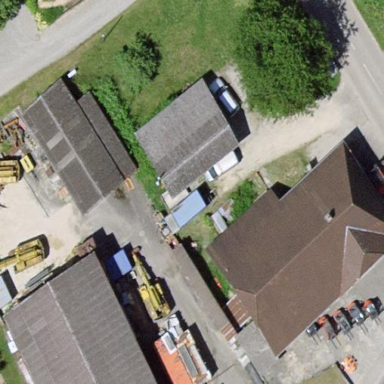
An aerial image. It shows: Farm building.